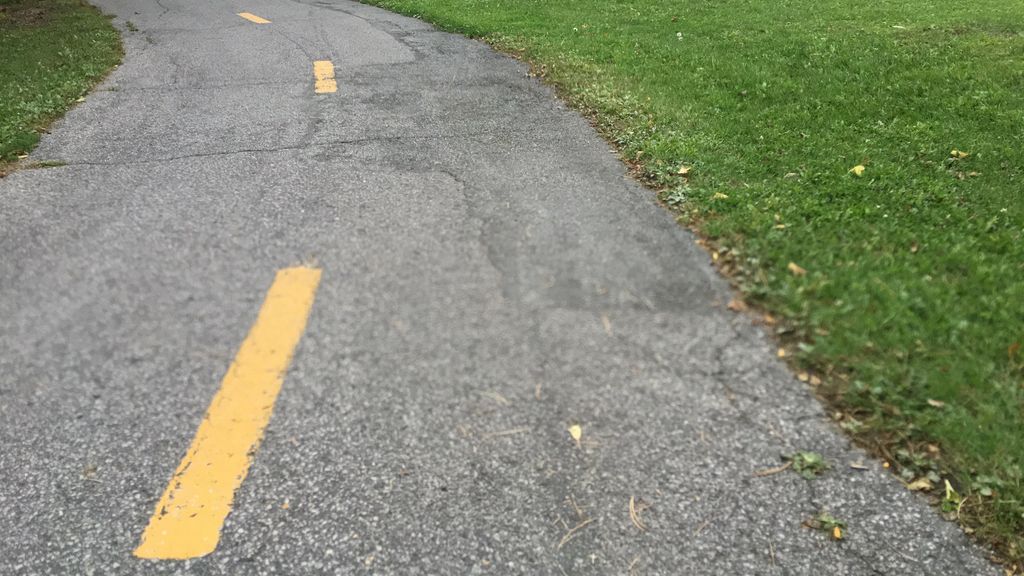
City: montreal